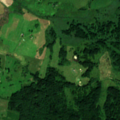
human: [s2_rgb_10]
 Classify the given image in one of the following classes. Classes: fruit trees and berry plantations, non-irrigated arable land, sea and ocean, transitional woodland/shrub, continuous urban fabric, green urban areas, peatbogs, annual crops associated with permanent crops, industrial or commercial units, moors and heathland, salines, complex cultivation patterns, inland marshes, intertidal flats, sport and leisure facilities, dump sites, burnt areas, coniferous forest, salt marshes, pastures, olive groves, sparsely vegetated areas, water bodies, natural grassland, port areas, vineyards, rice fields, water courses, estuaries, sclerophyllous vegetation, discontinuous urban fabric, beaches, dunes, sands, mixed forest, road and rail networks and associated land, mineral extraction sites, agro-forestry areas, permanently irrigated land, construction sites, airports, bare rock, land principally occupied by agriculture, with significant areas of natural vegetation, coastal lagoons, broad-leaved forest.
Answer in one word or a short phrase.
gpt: pastures, land principally occupied by agriculture, with significant areas of natural vegetation, broad-leaved forest